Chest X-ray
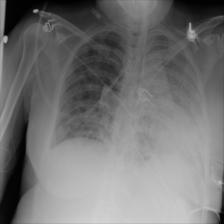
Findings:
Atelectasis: negative
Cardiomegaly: negative
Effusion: negative
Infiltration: negative
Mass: negative
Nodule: negative
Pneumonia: negative
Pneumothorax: negative
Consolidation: negative
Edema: negative
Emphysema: negative
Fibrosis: negative
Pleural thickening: negative
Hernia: negative